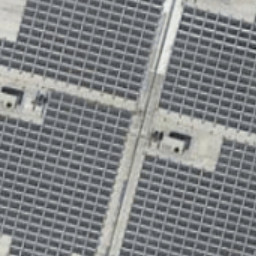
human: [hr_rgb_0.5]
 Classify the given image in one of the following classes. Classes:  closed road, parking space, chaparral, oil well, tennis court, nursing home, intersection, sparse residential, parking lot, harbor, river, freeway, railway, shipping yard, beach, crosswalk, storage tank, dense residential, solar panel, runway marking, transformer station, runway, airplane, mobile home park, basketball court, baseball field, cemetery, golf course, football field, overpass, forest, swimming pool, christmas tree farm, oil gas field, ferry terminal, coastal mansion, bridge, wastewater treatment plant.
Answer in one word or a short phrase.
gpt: solar panel